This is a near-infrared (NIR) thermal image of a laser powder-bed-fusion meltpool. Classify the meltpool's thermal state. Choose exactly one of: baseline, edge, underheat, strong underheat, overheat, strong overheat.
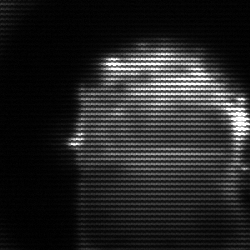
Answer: baseline